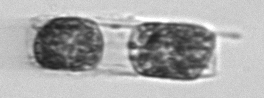
Label: Hemiaulus